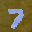
Label: 7